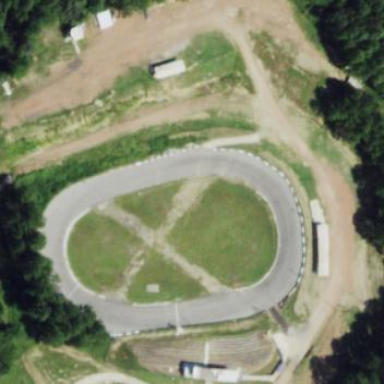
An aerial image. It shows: Raceway road.